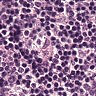
Metastatic tissue present: no